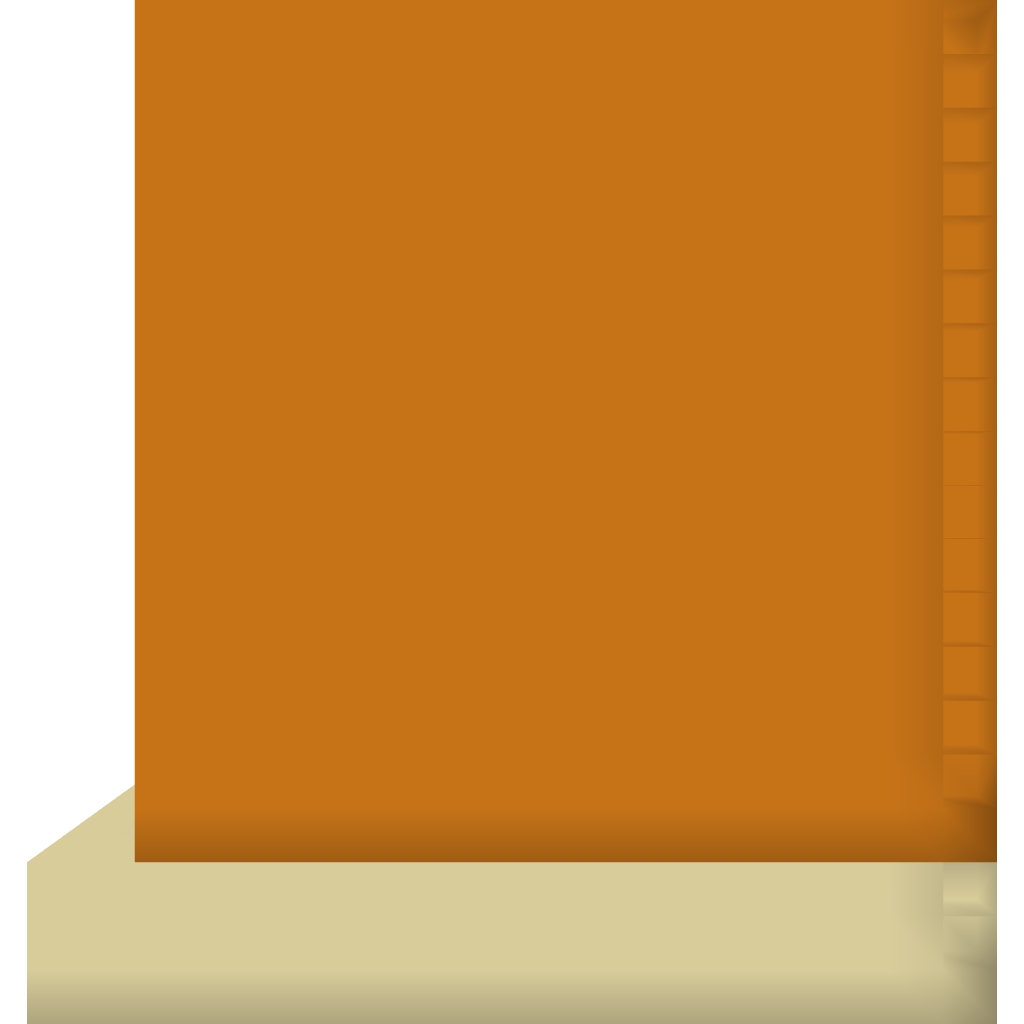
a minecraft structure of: Giant Pumpkin-Pumpkin Farm